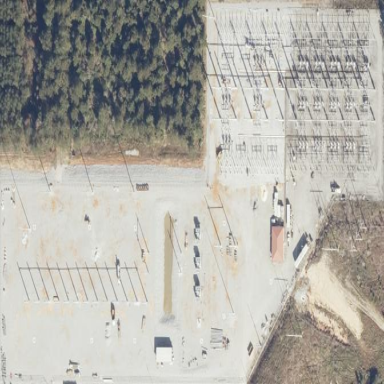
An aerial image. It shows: Power substation with transmission level designation. It is enclosed by fence.